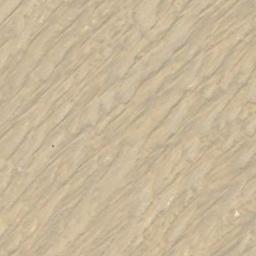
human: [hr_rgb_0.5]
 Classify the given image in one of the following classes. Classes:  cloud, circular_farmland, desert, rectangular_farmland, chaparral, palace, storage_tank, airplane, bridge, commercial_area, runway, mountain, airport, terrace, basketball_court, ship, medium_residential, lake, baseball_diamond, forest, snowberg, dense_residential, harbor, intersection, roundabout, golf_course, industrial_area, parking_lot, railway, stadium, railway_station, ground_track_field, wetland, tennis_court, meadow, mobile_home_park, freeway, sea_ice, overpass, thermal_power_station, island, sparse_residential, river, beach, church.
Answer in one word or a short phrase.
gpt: desert